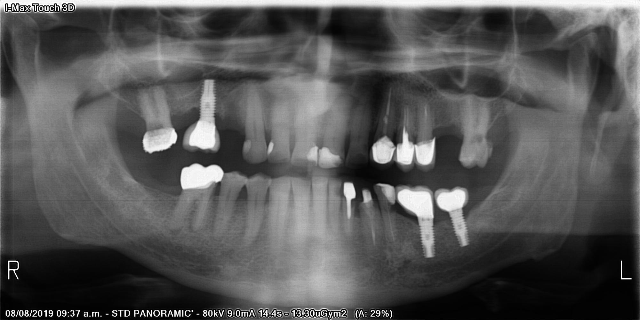
adult